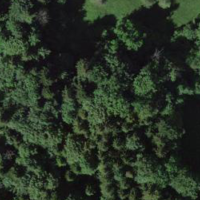
EUNIS habitat code: 44
Species observed at this site:
Lonicera acuminata